Question: On photo you can see my problem,

Problem is because my first text is to long and don't show some letters on end,
I try with padding, margin ... not work i really don't know what to add there for this look like in 2. row
main
'''
.qa-main {padding-left:20px; float:left; margin-bottom:2em; width:626px; clear:left; overflow:hidden;
.qa-q-view-extra {margin-bottom:18px; font-style:normal;}
.qa-q-view-extra-content {font-weight:bold; background:#FFF; color:#0ba200; font-size:15px; text-decoration:underline;}
'''
Thanks.
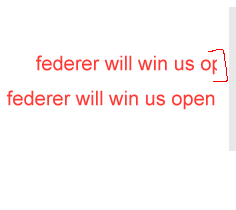
Answer: You should add 'word-wrap: break-word;' to the div.
'''
.qa-main {
...
word-wrap: break-word;
}
'''